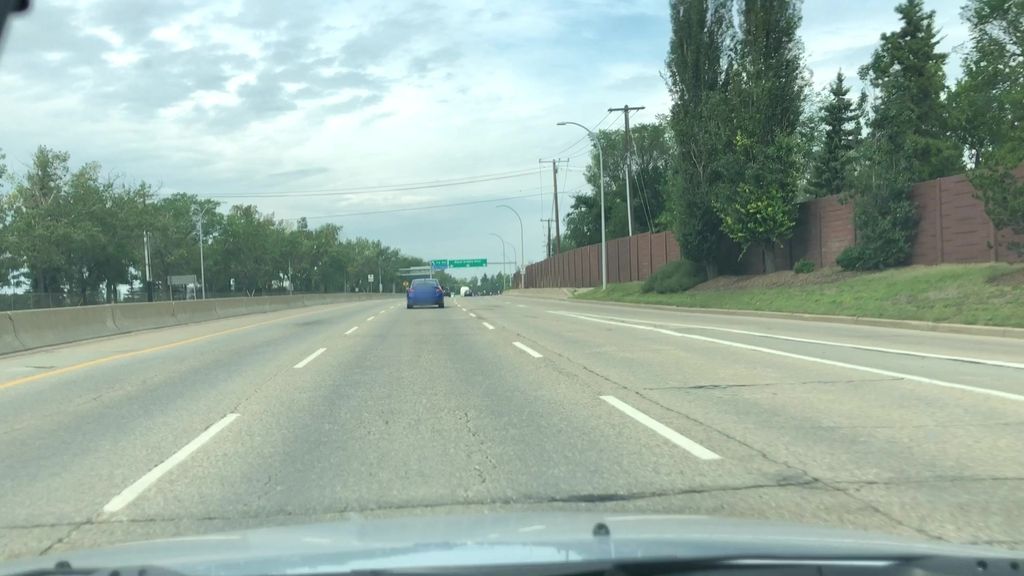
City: edmonton